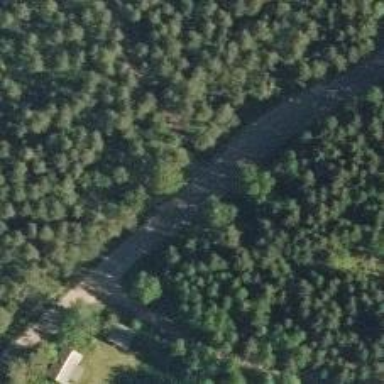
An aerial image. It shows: Tertiary road.